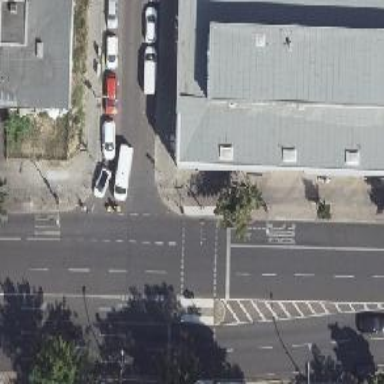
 and separate sidewalks. There are parallel parking lanes on both sides of the road."